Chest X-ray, AP view. Patient: 15 years old, sex M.
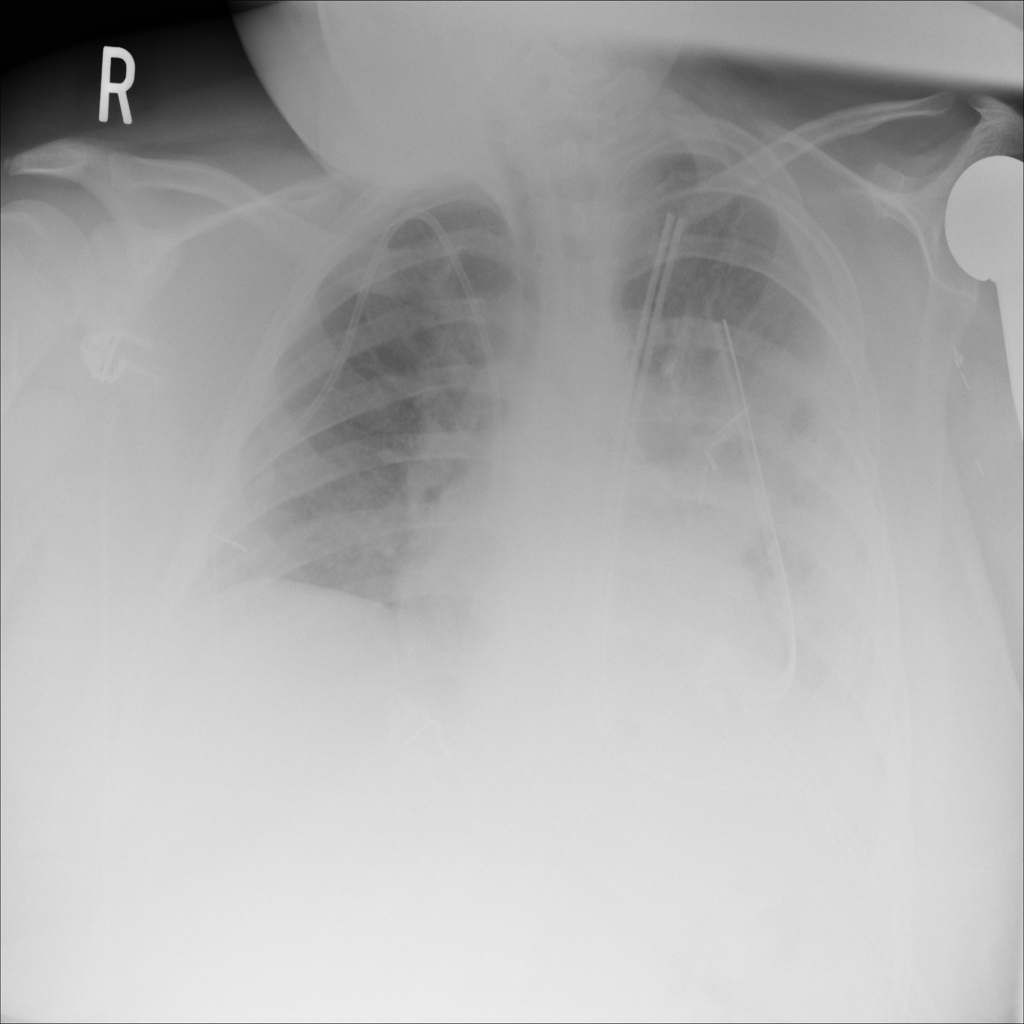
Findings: Infiltration